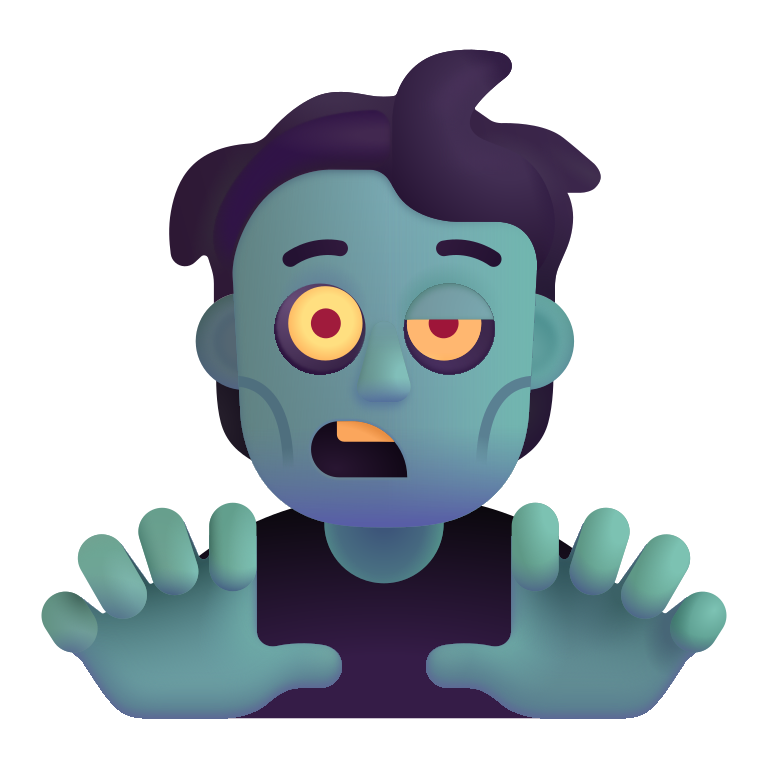
person zombie color